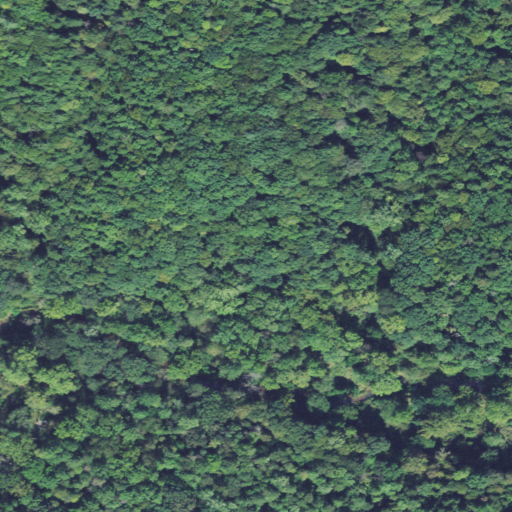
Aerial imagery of valley in Ohio named Red Rock Hollow containing deciduous forest, mixed forest, evergreen forest, and woody wetlands